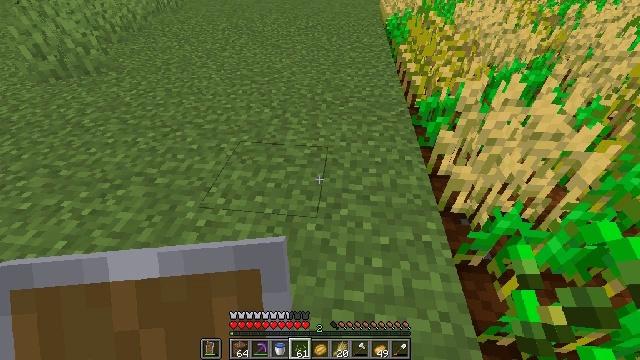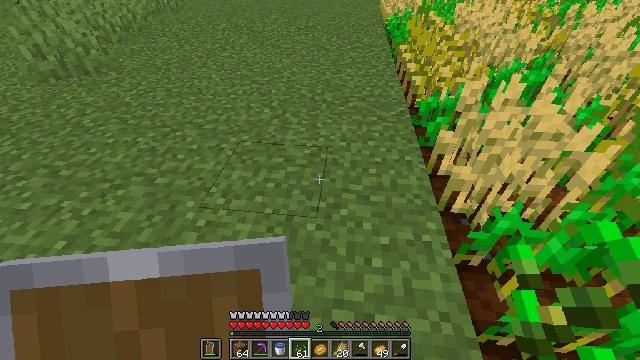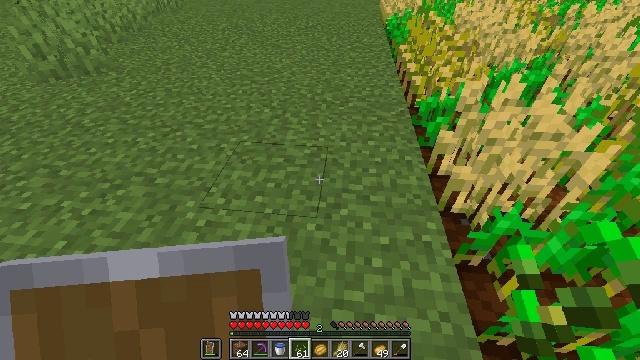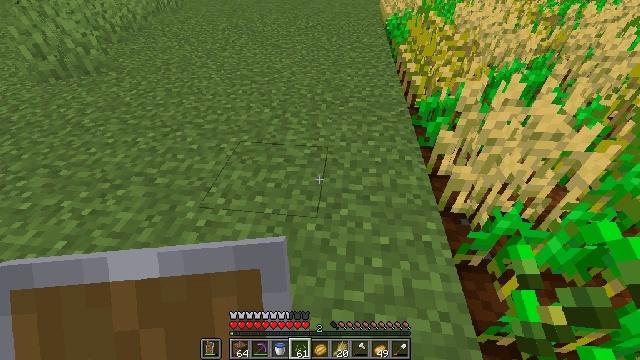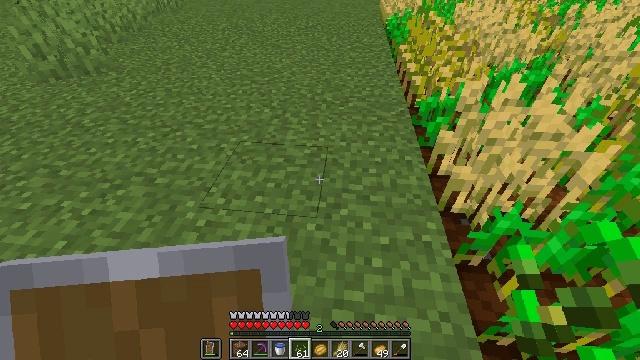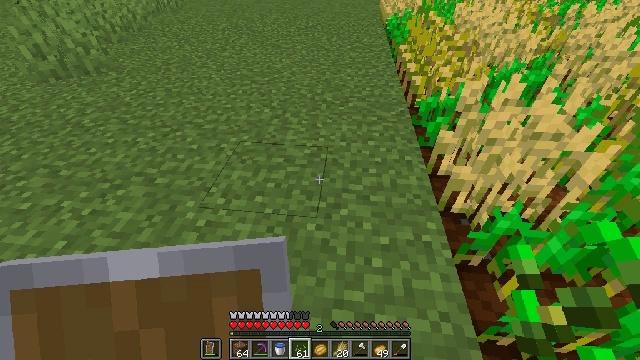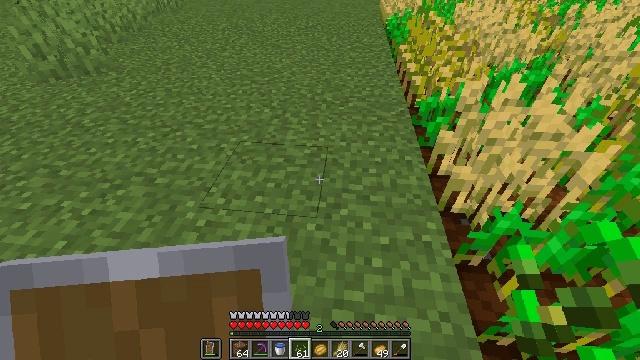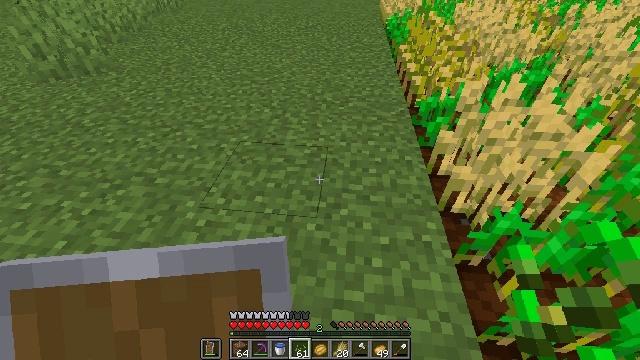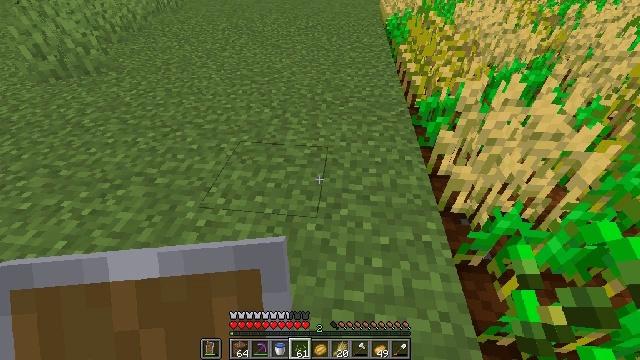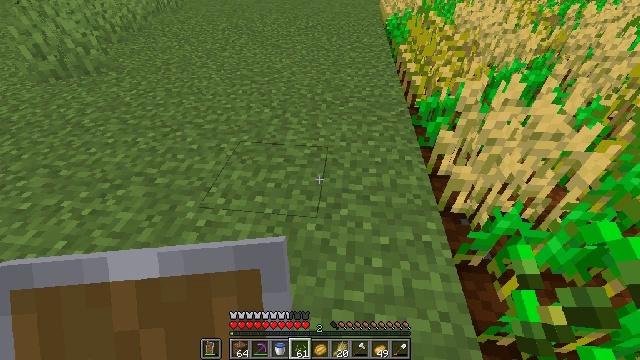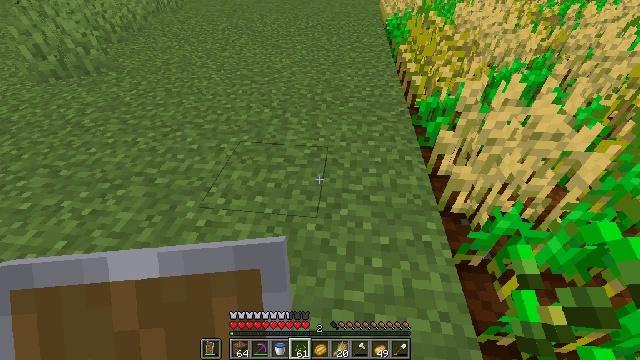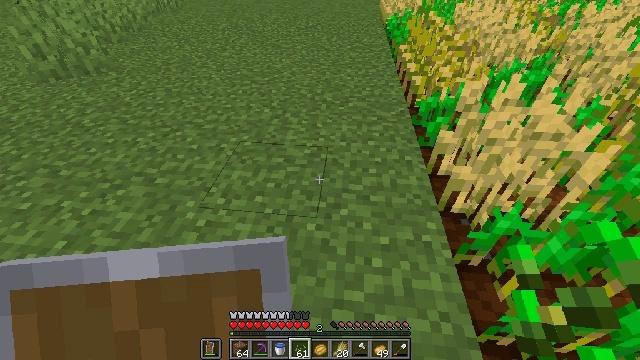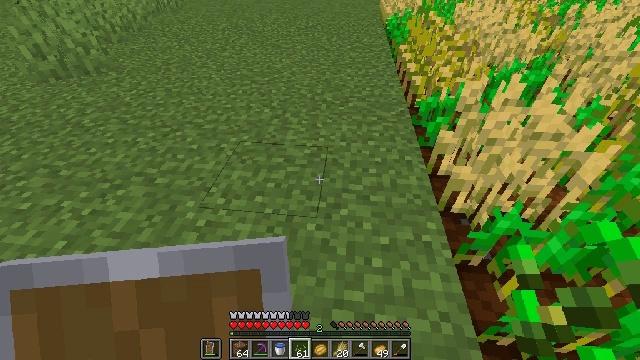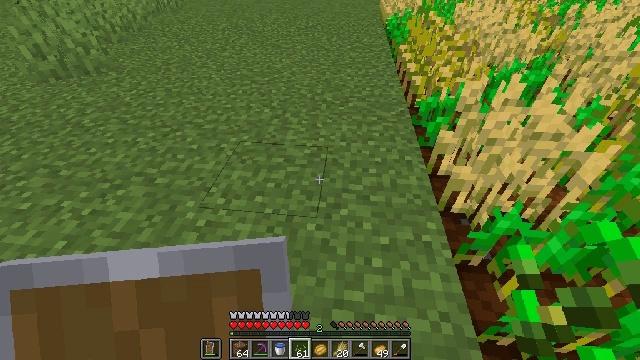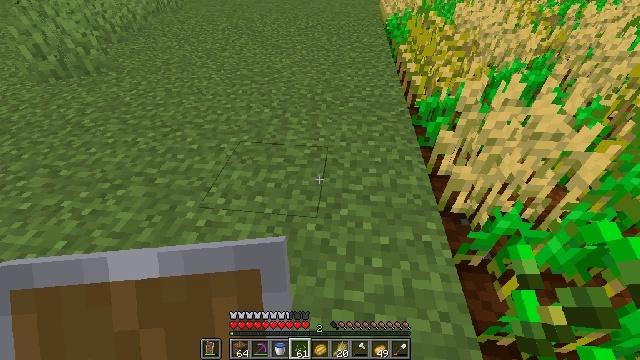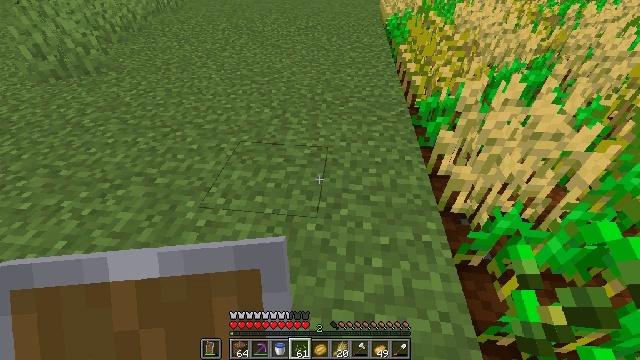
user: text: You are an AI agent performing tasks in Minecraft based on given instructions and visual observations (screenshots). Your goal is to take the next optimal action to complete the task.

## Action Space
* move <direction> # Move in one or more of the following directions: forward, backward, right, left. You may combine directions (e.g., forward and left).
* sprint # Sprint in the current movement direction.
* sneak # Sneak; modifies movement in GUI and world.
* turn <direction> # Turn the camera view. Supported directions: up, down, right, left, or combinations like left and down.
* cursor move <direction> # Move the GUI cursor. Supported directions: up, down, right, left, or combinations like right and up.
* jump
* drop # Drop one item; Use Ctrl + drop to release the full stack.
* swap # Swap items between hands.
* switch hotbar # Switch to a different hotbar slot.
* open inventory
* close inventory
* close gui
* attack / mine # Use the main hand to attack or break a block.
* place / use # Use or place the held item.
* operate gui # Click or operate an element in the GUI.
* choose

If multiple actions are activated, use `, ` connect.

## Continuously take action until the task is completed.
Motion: motion action
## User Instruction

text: Harvest wheat from the field.
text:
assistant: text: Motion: no_op
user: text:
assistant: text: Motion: no_op
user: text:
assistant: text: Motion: no_op
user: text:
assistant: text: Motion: no_op
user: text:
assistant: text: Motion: no_op
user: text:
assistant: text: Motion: no_op
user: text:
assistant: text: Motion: no_op
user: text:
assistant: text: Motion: no_op
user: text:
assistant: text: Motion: no_op
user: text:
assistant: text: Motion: no_op
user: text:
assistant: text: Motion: no_op
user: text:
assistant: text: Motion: no_op
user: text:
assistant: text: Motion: no_op
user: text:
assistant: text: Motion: no_op
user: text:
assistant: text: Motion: no_op
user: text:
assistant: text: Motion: no_op
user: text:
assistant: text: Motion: no_op
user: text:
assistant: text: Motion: no_op
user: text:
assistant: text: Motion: no_op
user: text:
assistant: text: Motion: no_op
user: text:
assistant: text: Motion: no_op
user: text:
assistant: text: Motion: no_op
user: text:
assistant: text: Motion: no_op
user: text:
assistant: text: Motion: no_op
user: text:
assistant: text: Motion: no_op
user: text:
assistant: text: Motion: no_op
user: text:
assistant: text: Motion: no_op
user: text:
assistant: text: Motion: no_op
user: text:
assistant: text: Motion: no_op
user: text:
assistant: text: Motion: no_op